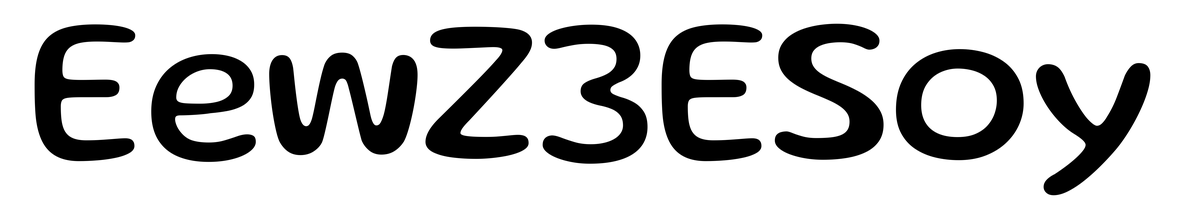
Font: Gluten_Regular